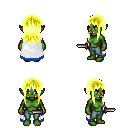
a pixel art fantasy rpg character, female body template, orc, green skin, white trimmed cape, teal pants, gold unkempt hairstyle, dagger, four views (front, back, left, right), 2x2 character sprite sheet, small pixel art, hard edges, no anti-aliasing